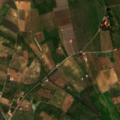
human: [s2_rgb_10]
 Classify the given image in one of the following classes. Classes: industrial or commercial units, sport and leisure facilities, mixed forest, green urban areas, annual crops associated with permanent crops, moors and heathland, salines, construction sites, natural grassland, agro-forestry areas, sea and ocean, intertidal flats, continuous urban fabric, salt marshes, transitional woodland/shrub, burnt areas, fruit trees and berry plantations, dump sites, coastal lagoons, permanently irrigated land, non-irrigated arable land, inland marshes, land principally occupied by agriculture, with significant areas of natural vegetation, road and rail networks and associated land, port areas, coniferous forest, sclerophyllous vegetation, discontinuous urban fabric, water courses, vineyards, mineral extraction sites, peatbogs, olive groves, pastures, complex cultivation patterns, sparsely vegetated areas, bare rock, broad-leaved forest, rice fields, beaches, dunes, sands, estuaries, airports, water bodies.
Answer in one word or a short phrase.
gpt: vineyards, olive groves, complex cultivation patterns, transitional woodland/shrub